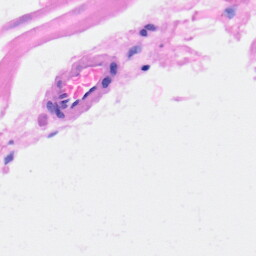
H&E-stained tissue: Heart